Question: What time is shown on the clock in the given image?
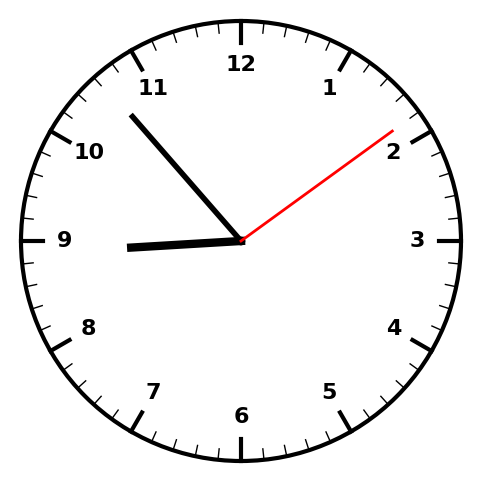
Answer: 08:53:09